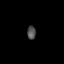
Tissue: prostate
Cell type: T cells
Senescence score: 0.3572
Nuclear area (px): 116
Mean DAPI intensity: 78.707